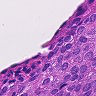
Metastatic tissue present: yes